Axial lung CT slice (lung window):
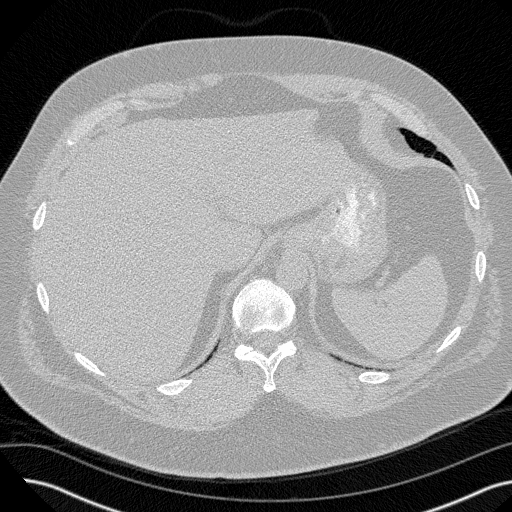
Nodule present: no